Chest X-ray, PA view. Patient: 48 years old, sex M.
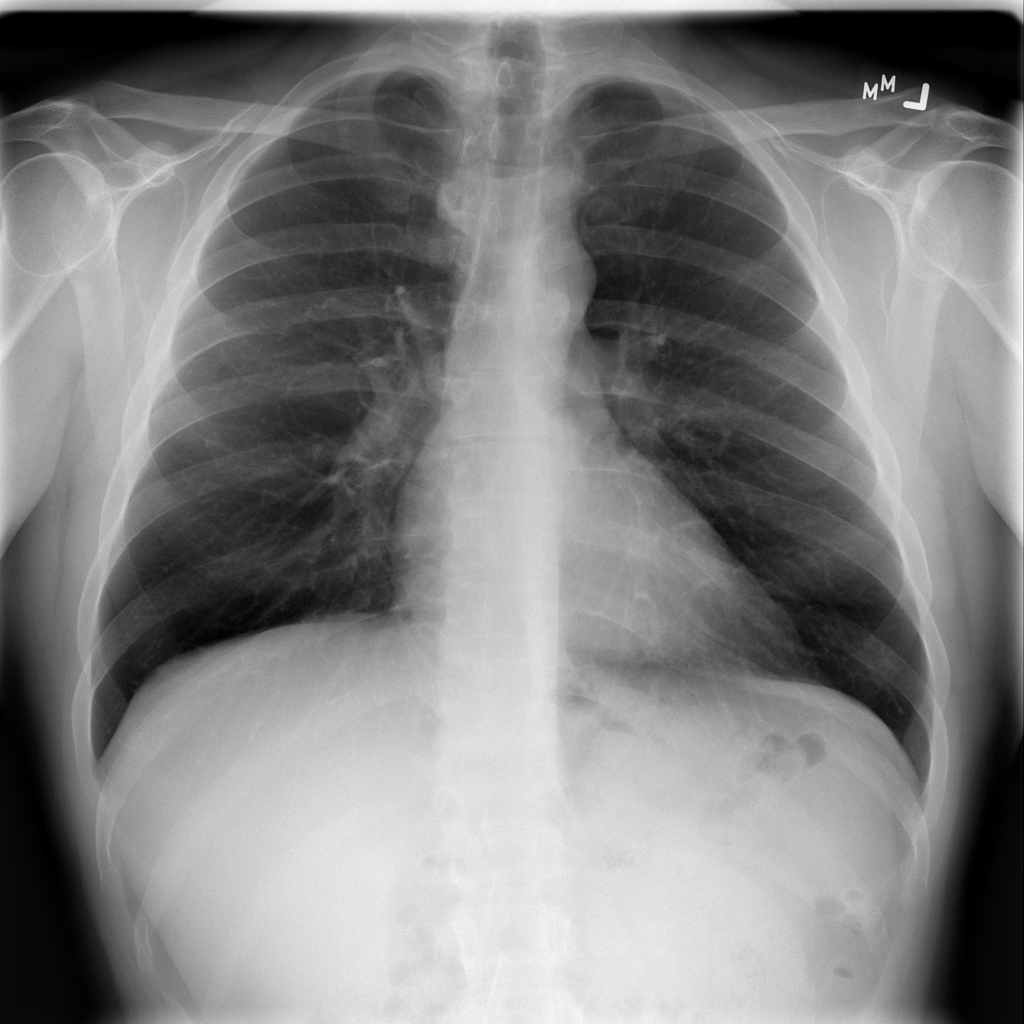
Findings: No Finding